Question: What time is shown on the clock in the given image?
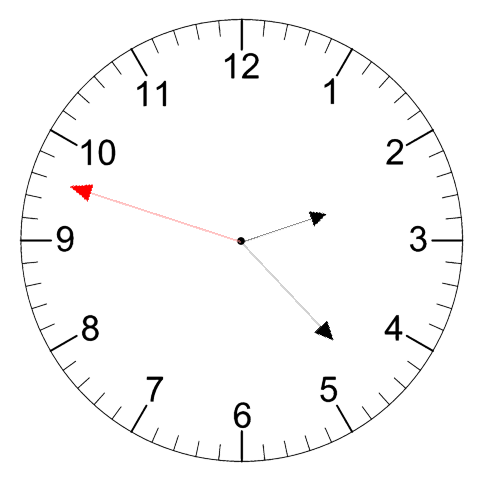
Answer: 02:22:48